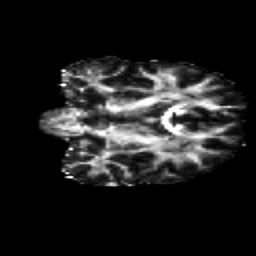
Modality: FA
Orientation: coronal
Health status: healthy
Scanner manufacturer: siemens
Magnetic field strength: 3 T
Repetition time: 12 s
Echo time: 0.092 s